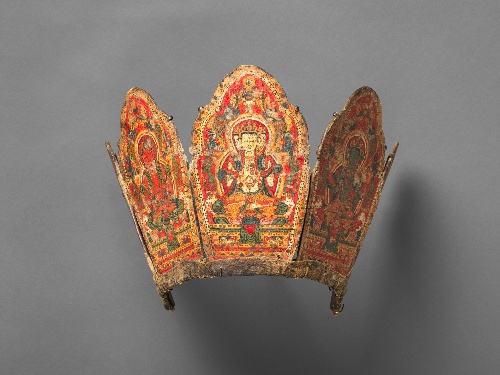
Date: late 14th–early 15th century
Object type: Ritual crown
Classification: Paintings
Medium: Opaque watercolor and gold on board
Culture: Tibet
Dimensions: Each panel: 7 1/2 × 4 7/16 in. (19 × 11.2 cm)
Department: Asian Art
Credit line: Gift of Jeffrey Kossak, The Kronos Collections, 1985
Accession year: 1985
Repository: Metropolitan Museum of Art, New York, NY
Tags: Buddhism|Buddha